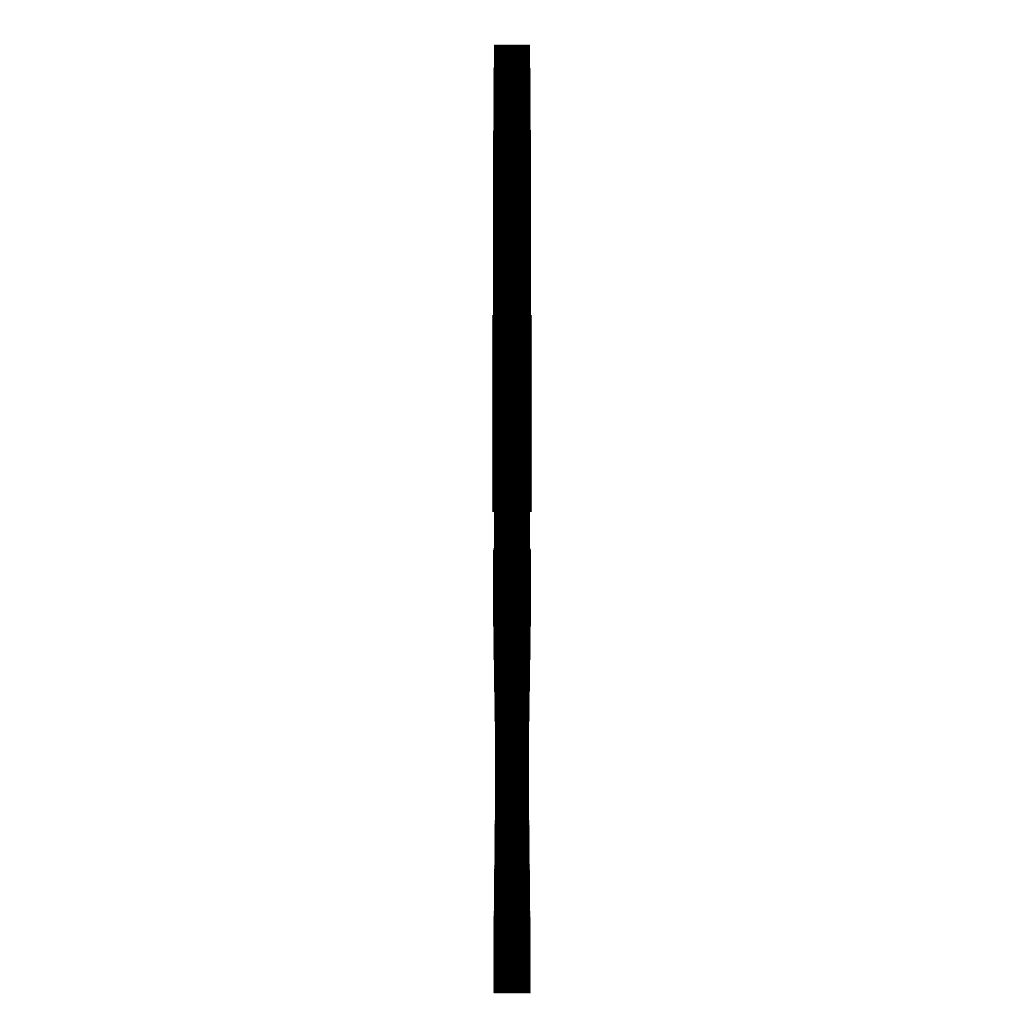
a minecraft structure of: Koopa Troopa high quality